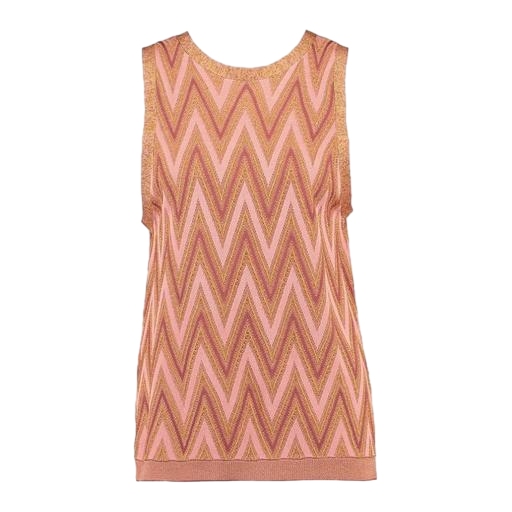
issy tank top, patterned tank top, multicolor chevron print vest, white background